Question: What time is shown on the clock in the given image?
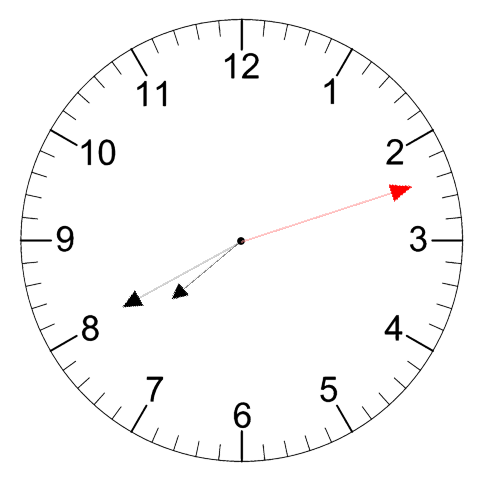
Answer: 07:40:12